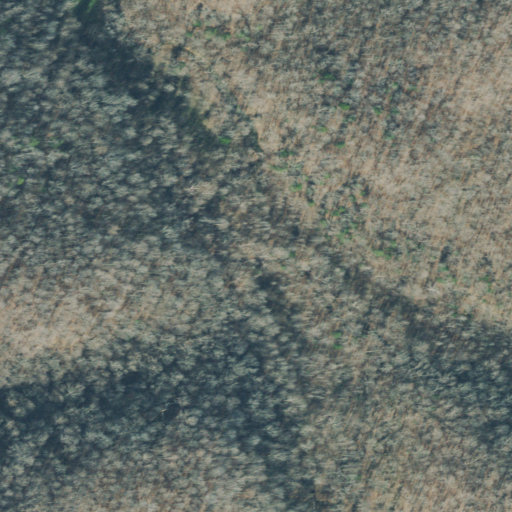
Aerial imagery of valley in Tennessee named Barber Hollow containing only deciduous forest